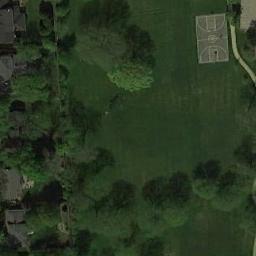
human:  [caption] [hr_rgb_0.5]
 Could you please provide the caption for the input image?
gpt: The basketball court is on the lawn,With many trees nearby .

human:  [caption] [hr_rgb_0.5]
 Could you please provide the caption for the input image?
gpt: A basketball court on the lawn and some trees beside .

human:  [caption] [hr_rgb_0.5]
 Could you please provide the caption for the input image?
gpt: There is a basketball court in the middle of grass next to many trees .

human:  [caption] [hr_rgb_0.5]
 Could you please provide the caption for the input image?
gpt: There is a basketball court on the upper right .

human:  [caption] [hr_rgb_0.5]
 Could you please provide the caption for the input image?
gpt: The basketball court is surrounded by grass .